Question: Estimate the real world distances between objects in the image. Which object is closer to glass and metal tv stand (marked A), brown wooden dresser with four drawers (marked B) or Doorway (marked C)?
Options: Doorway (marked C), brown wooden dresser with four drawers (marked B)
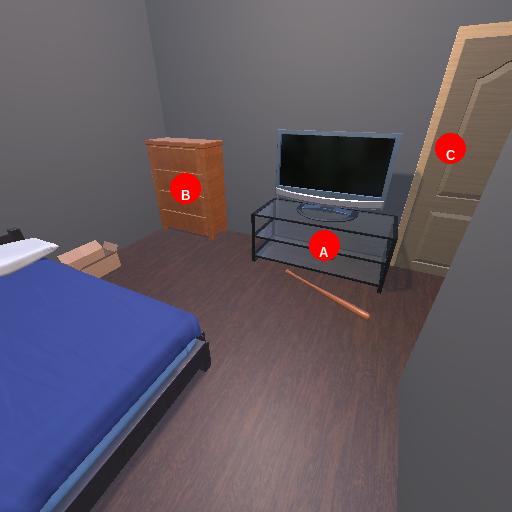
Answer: Doorway (marked C)